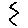
Label: zigzag